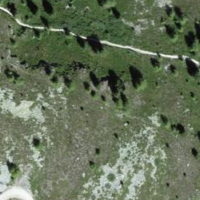
EUNIS habitat code: 26
Species observed at this site:
Empetrum nigrum
Juniperus communis
Capreolus capreolus